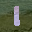
Label: 1